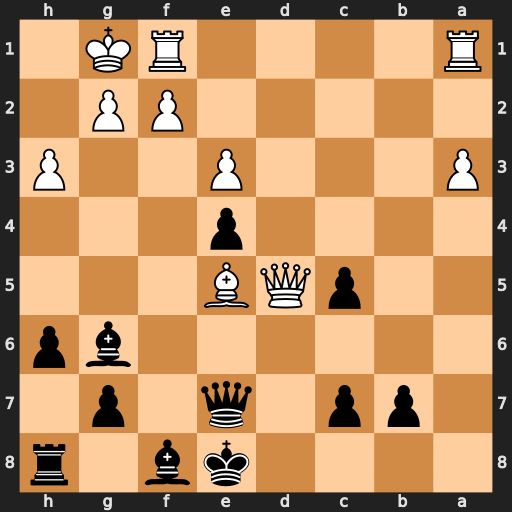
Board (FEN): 4kb1r/1pp1q1p1/6bp/2pQB3/4p3/P3P2P/5PP1/R4RK1
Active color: b
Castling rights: k
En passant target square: -
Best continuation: c6 Qb3 Qxe5